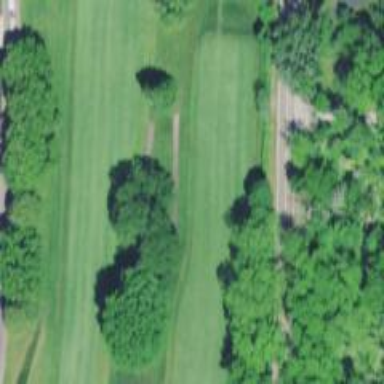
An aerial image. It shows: Pathway for golfing.